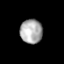
Tissue: prostate
Cell type: T cells
Senescence score: 0.2818
Nuclear area (px): 525
Mean DAPI intensity: 172.217